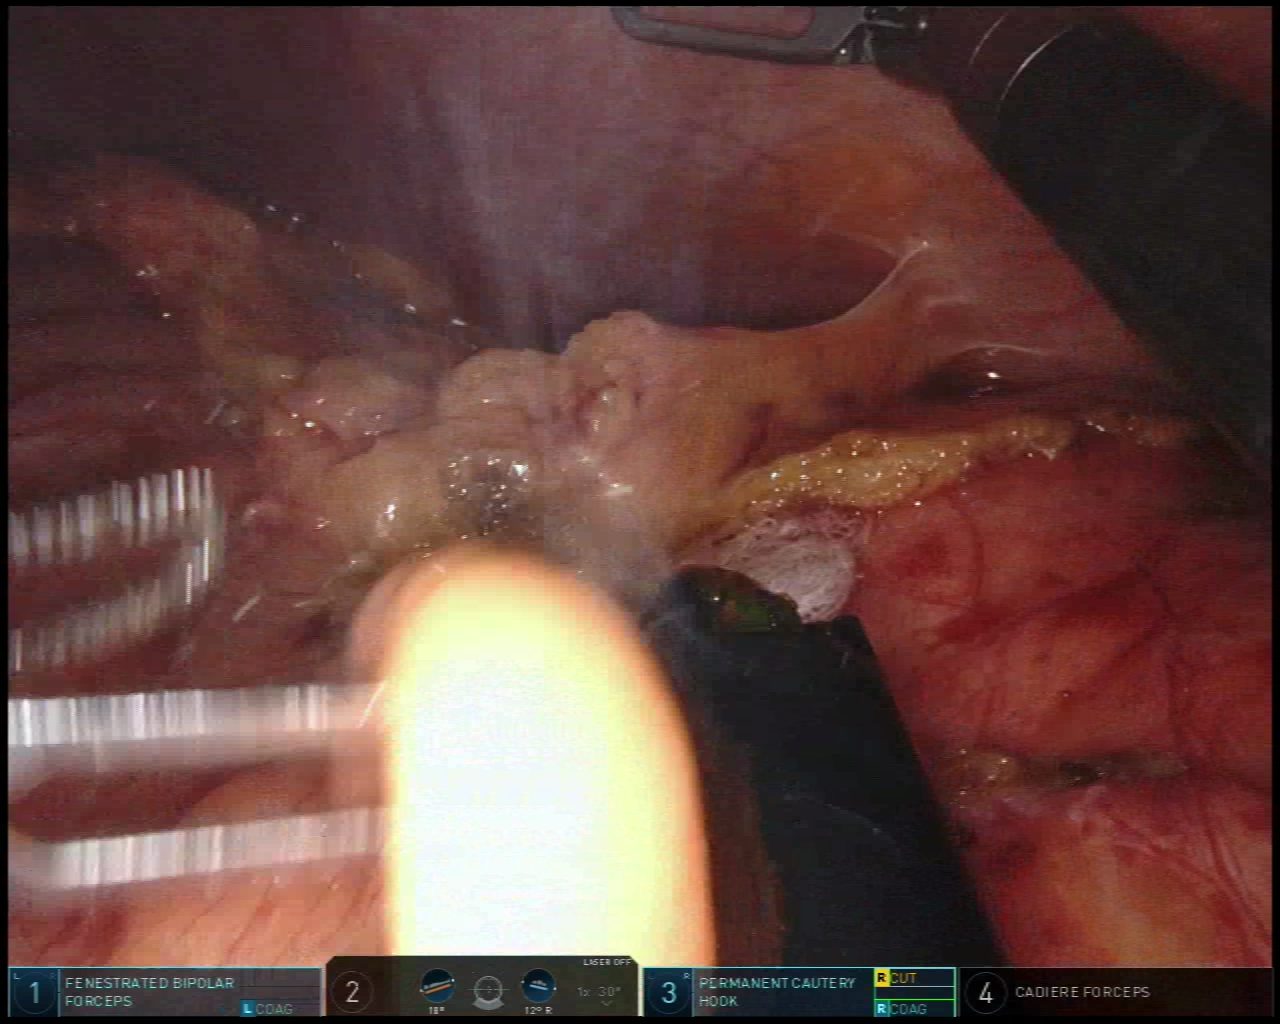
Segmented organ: spleen
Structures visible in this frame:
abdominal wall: yes
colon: yes
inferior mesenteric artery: no
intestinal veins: no
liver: no
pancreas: no
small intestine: no
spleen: yes
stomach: no
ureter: no
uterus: no
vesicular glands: no